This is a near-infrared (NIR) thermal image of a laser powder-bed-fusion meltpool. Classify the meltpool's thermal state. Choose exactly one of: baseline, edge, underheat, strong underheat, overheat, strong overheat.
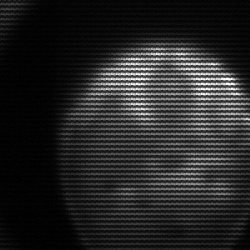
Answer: edge